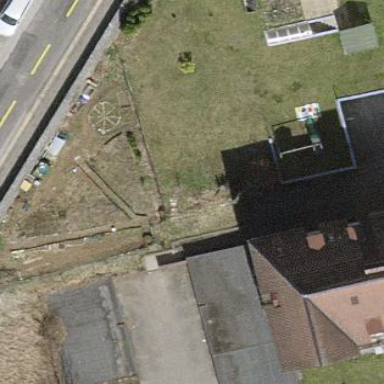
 designed for leisure activities on land."